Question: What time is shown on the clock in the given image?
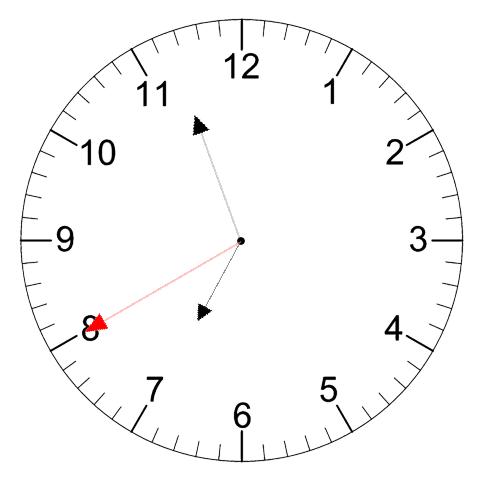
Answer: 06:56:40